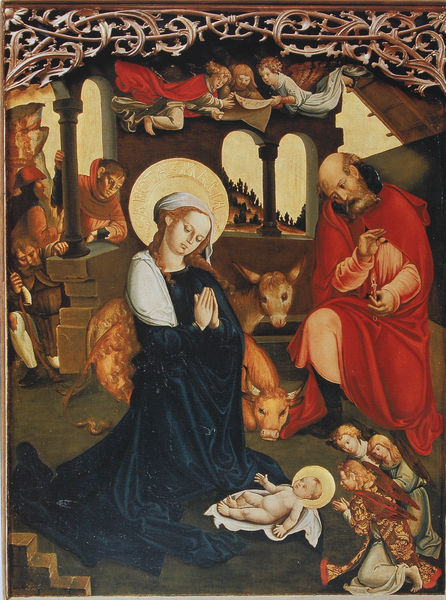
Titel: Hochaltar, Flügel-Innenseite, Geburt Christi
Künstler: Meister des Lautenbacher Hochaltares
Standort: Lautenbach im Renchtal
Institution: St. Mariä Krönung
Schlagwörter: berg, blau, flügel, gemälde, nackt, umhang, bäume, gelb, landschaft, menschen, braun, bunt, fenster, frau, holz, männer, säule, säulen, weiss, dach, rot, tier, tiere, tuch, malerei, ornament, architektur, falten, rahmen, stein, bild, öl, hügel, vieh, kirche, boden, gewand, gold, mantel, familie, kind, mutter, vater, ohren, esel, engel, ranken, farbig, liegen, bogen, mauer, farbe, kuh, rind, baby, rundbogen, ölgemälde, treppe, detail, verzierung, wandmalerei, stufen, faltenwurf, bögen, eingang, rinder, schaf, schweben, jungfrau, knien, beten, gebet, altar, hochaltar, schnitzerei, heiligenschein, nimbus, reh, gotisch, christus, jesus, knieend, stall, mönche, heilige, putten, maria, anbetung, christen, ochse, stier, hirte, hirten, schäfer, tafelbild, christi, josef, joseph, geburt, krippe, weihnacht, weihnachten, ochs, bogenfenster, heilige familie, jesuskind, biforium, gesprenge, neugeborenes, geburt christi, dank, christuskind, bethlehem, maphorion, flaten, dornenstrauch, grippe, zisselierung